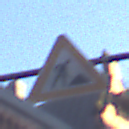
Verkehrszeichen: Arbeitsstelle
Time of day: SunriseSunset
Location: Outdoor (Urban)
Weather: Clear
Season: NotSpecified
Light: Natural